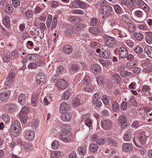
Tumor epithelial tissue: yes
Tumor-associated stroma tissue: no
Normal tissue: no